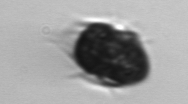
Label: Mesodinium